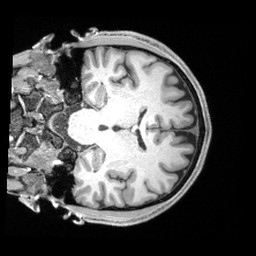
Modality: T1w
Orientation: coronal
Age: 30
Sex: male
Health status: healthy
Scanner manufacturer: siemens
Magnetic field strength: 3 T
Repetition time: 2.4 s
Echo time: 0.00194 s